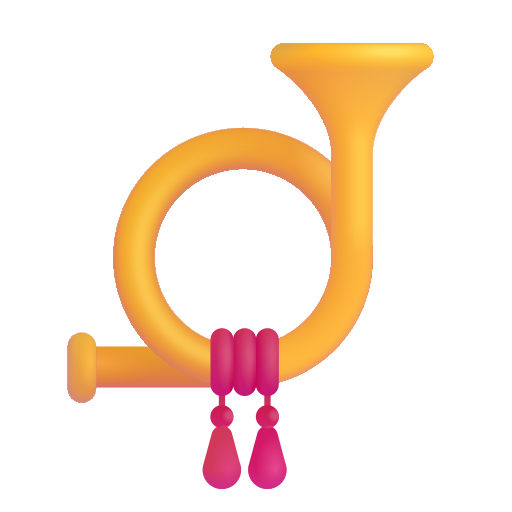
postal horn color